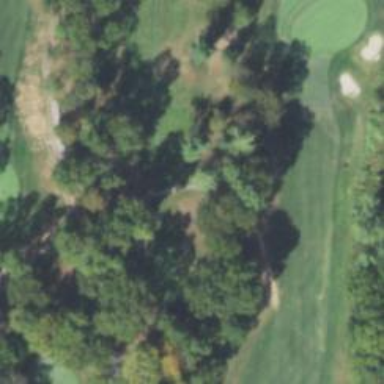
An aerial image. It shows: Pathway for golfing.